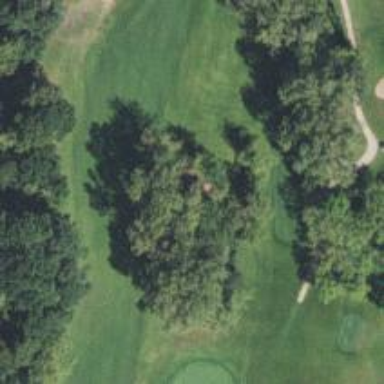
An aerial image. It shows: Grassy area designated as golf fairway.